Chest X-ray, PA view. Patient: 58 years old, sex M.
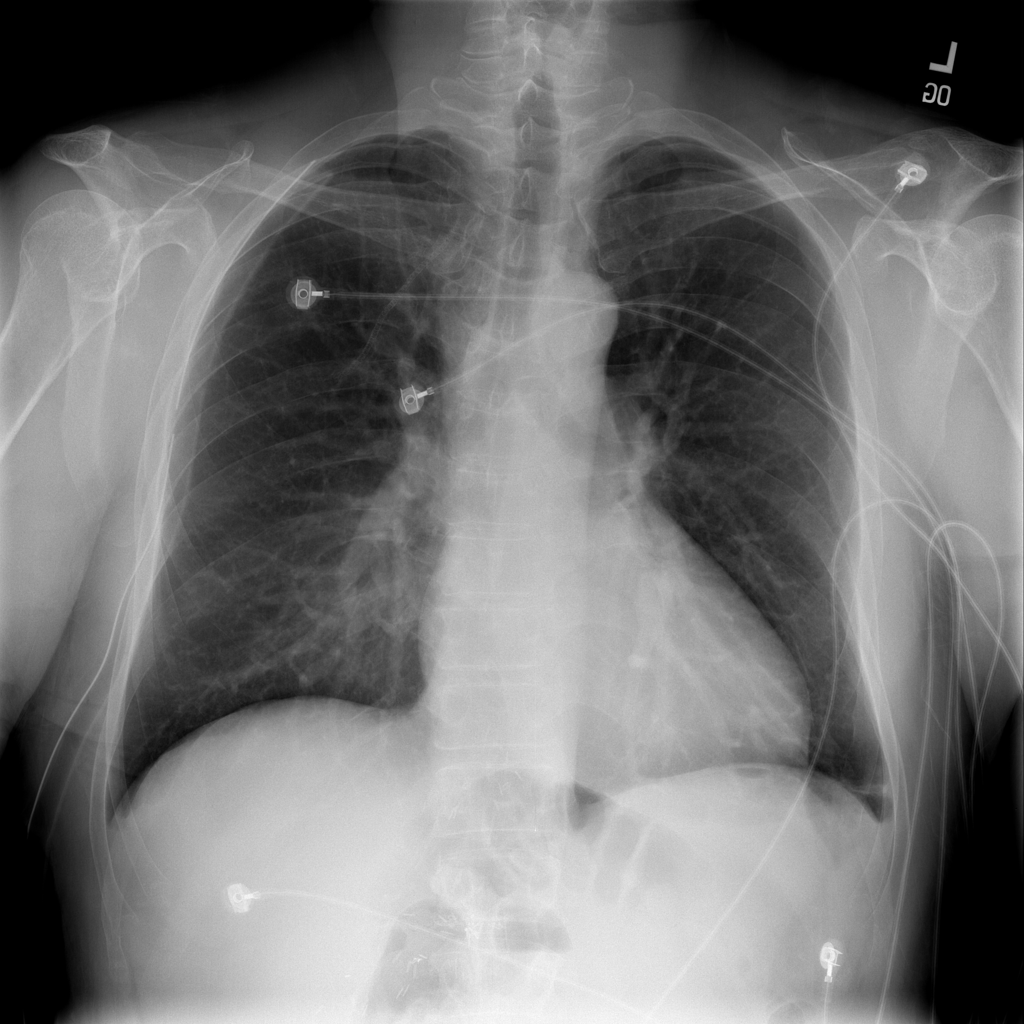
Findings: Nodule